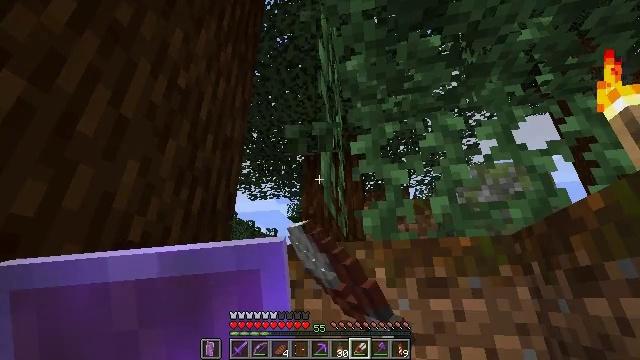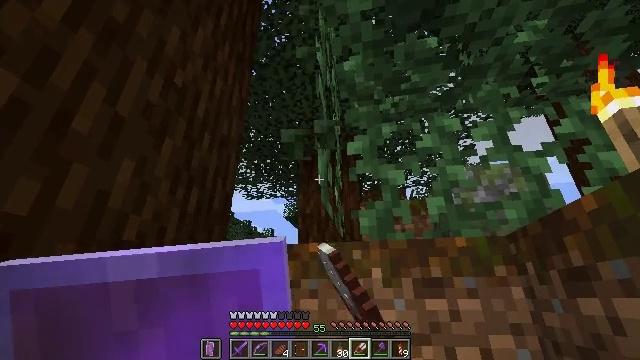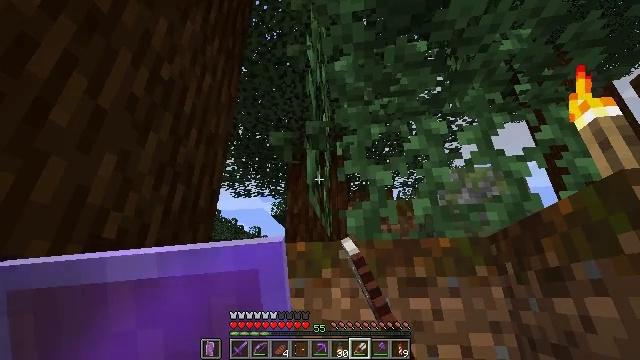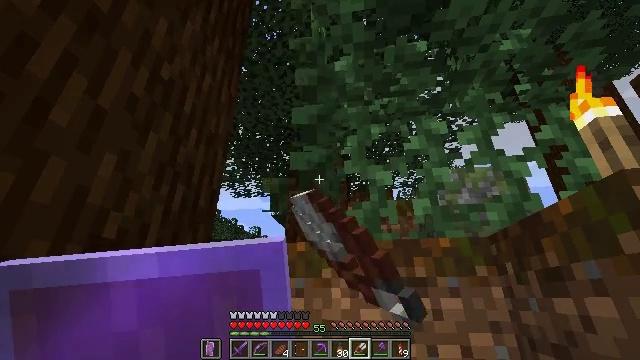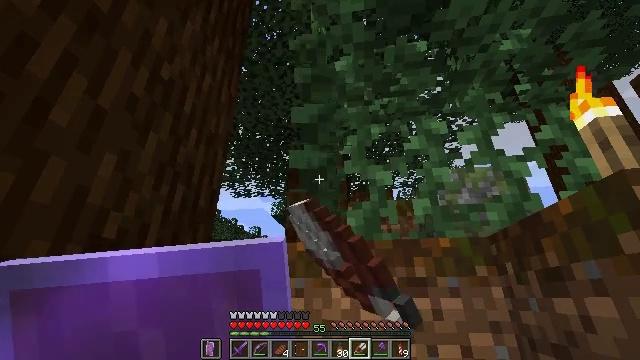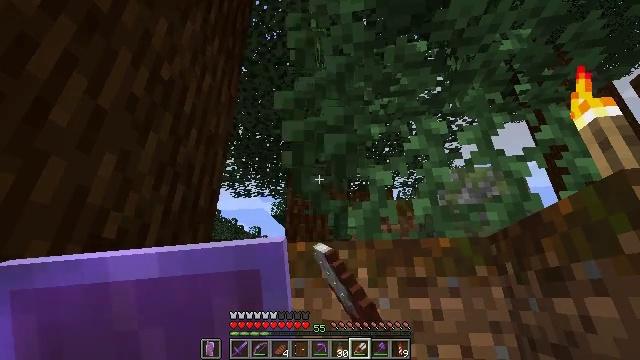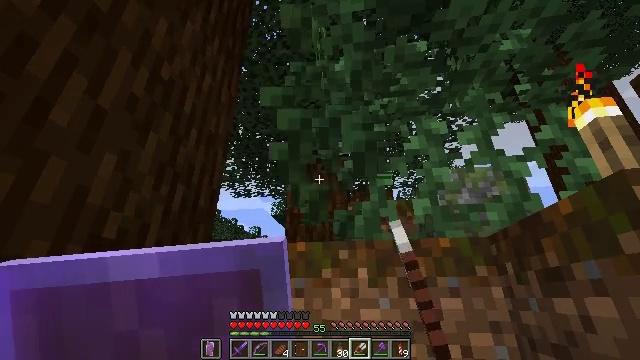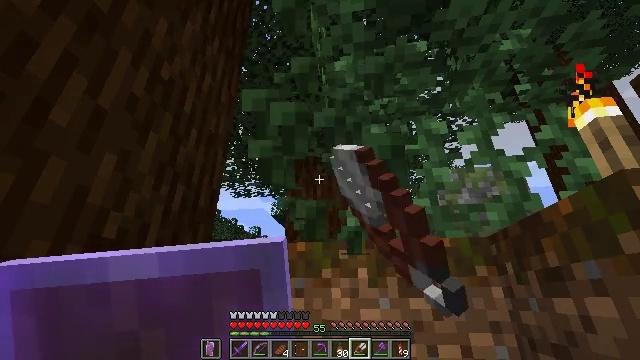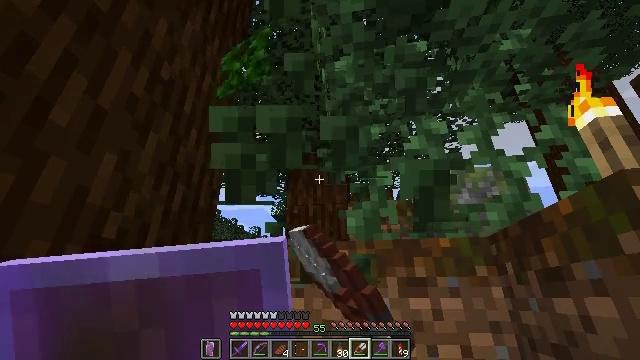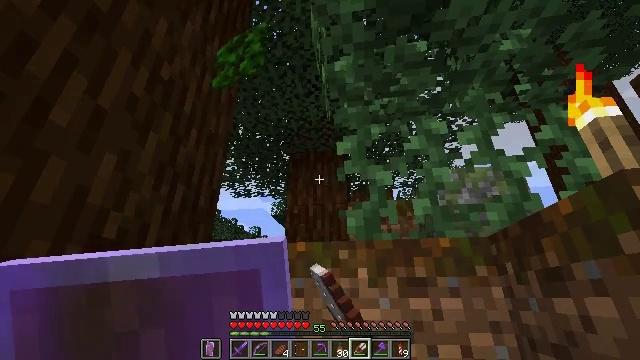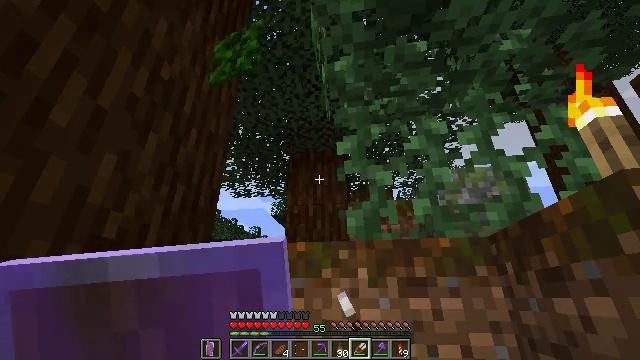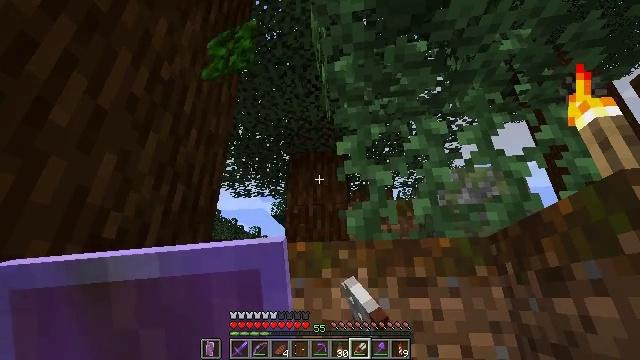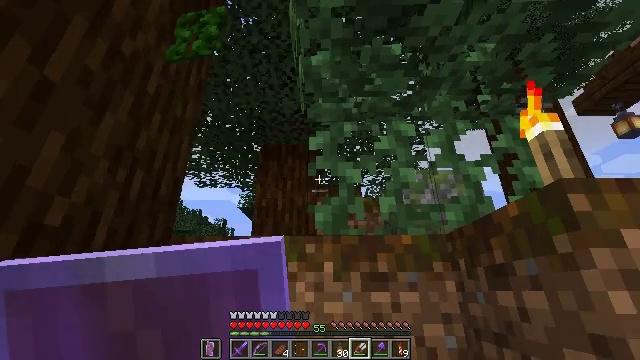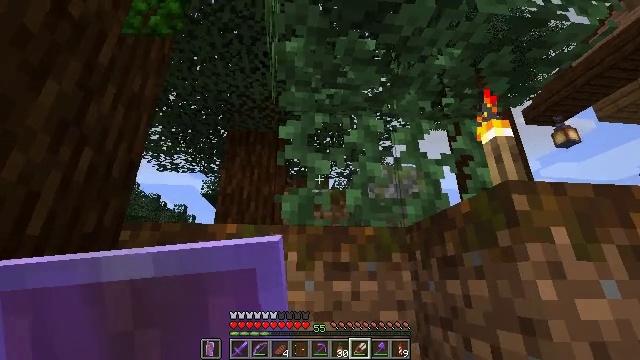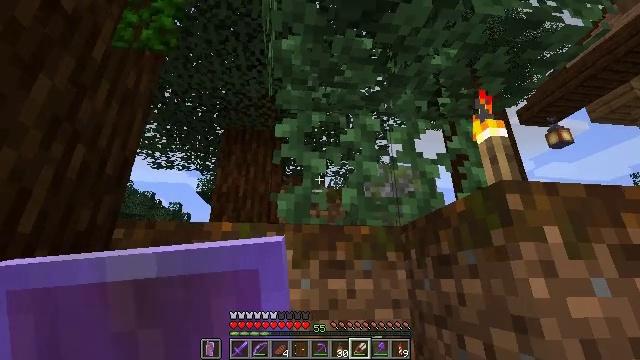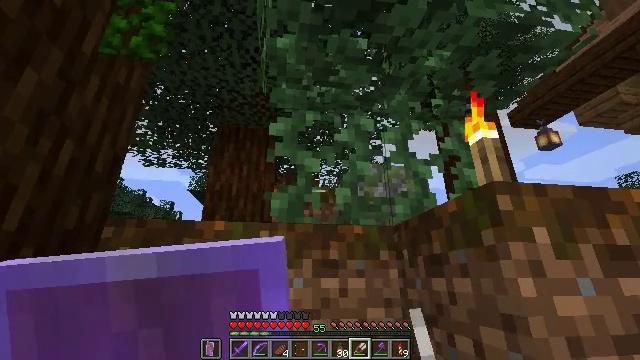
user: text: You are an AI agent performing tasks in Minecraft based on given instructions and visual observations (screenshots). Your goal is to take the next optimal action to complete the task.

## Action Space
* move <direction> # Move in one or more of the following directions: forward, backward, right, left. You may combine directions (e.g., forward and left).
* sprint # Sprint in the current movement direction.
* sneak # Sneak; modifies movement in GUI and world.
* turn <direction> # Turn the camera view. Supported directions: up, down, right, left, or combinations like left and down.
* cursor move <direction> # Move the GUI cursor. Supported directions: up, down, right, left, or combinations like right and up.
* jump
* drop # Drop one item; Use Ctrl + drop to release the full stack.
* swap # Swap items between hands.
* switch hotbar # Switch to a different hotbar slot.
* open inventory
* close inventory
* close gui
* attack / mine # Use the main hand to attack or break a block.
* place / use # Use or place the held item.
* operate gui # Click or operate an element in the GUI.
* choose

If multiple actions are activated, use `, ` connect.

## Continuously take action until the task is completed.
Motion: motion action
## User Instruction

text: Collect vines by mining them.
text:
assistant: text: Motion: attack / mine
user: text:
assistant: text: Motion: turn right, attack / mine
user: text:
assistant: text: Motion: attack / mine
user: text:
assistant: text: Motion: attack / mine
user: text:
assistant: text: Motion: attack / mine
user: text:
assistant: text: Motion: attack / mine
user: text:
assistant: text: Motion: attack / mine
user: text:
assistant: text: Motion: attack / mine
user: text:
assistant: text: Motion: attack / mine
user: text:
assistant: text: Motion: attack / mine
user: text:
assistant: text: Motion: attack / mine
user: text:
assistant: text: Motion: turn right and down
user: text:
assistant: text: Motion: turn right and down
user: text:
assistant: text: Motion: no_op
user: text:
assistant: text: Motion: turn right
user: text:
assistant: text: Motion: attack / mine
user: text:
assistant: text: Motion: attack / mine
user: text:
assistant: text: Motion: attack / mine
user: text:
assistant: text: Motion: attack / mine
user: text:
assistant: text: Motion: attack / mine
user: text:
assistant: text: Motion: attack / mine
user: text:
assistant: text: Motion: attack / mine
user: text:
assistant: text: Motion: attack / mine
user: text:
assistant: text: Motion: attack / mine
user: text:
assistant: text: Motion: attack / mine
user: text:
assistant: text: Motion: attack / mine
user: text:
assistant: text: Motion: attack / mine
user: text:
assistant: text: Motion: turn right
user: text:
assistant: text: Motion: turn right
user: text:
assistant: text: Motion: turn right and down